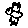
Label: bird